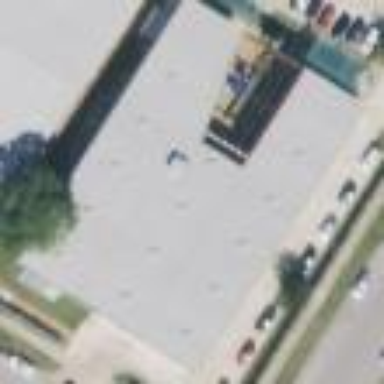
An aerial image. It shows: Commercial building.